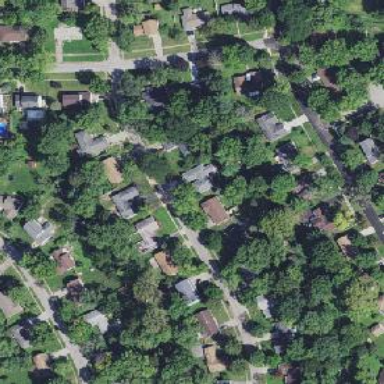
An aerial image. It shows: Neighborhood.